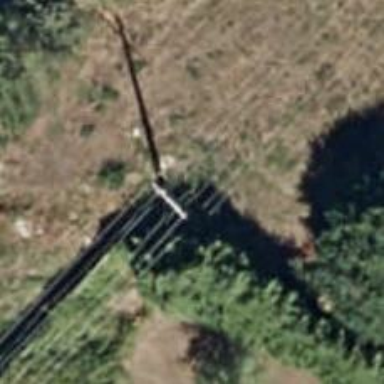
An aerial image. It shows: Concrete power pole.